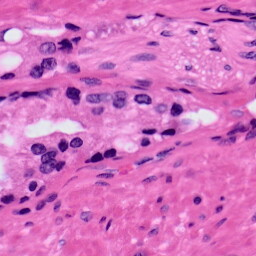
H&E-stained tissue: Prostate